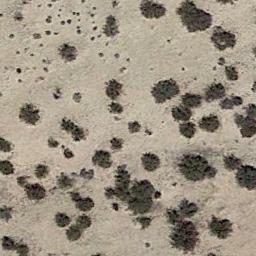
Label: chaparral